Question: I'm running TinyMCE 4 with dropdowns for font_formats and fontsize_formats. This lets me set the font and font size of any selected text, and if I go back later and select that text, the font name and font size appear in the fontsize and font button area, as shown below:

This is all fine, but what I'd also like to do is click some other button in the toolbar, say the "Box" button in my example, and have that read the font name and font size assigned and show font name and size in the button areas. It's not hard for the plugin behind my Box button to read the font name and size that is applied to the DIV but I'm not seeing a way to poke the values into the font name and font size button areas. Does anyone know how to do this?
Thanks.
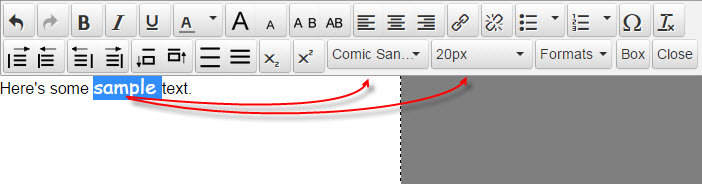
Answer: I will try to help you. As I understood you want to Font and font size appear in the "Box" button. Here is my sample:
'''
<!DOCTYPE HTML>
<html>
<head>
<meta charset="utf-8">
<title>TinyMCE4</title>
<link rel="shortcut icon" href="favicon.ico">
</head>
<body>
<script type="text/javascript" src="tinymce_develop/js/tinymce/tinymce.min.js"></script>
<script type="text/javascript">
tinymce.init({
selector: 'textarea',
toolbar1: 'fontselect fontsizeselect mybutton',
fontsize_formats: "8px 10px 12px 14px 18px 20px 24px 36px",
font_formats: "Andale Mono=andale mono,times;"+
"Arial=arial,helvetica,sans-serif;"+
"Arial Black=arial black,avant garde;"+
"Book Antiqua=book antiqua,palatino;"+
"Comic Sans MS=comic sans ms,sans-serif;"+
"Courier New=courier new,courier;"+
"Georgia=georgia,palatino;"+
"Helvetica=helvetica;"+
"Impact=impact,chicago;"+
"Symbol=symbol;"+
"Tahoma=tahoma,arial,helvetica,sans-serif;"+
"Terminal=terminal,monaco;"+
"Times New Roman=times new roman,times;"+
"Trebuchet MS=trebuchet ms,geneva;"+
"Verdana=verdana,geneva;"+
"Webdings=webdings;"+
"Wingdings=wingdings,zapf dingbats",
setup: function(editor) {
editor.addButton('mybutton', {
text: 'My button',
icon: false,
onclick: function() {
document.getElementsByTagName("button")[6].childNodes[0].nodeValue = editor.queryCommandValue('FontName') + " " + parseInt(editor.queryCommandValue('FontSize')) + "px";
}
});
}
});
</script>
<form method="post" action="somepage">
<textarea name="content" >
<span style="font-family: 'times new roman', times; font-size: 14px;">Here's some</span>
<span style="font-family: 'comic sans ms', sans-serif; font-size: 20px;">sample</span>
<span style="font-family: 'times new roman', times; font-size: 14px;">text</span>
</textarea>
</form>
</body>
</html>
'''
The main code here is :
'''
document.getElementsByTagName("button")[6].childNodes[0].nodeValue = editor.queryCommandValue('FontName') + " " + parseInt(editor.queryCommandValue('FontSize')) + "px";
'''
I want to say that to get the button I used 'getElementsByTagName', I couldn't find the aproach with TinyMCE commands(sorry). So getElementsByTagName generates a array, and you should know order where your button is. In my example the button is 7th button. (After "File", "Edit", "View", "Format", "Font-family", "Font-sizes" buttons, yes they are also "button".)The array starts with zero, so our button becomes '[6]'.
Here is how my sample looks:
Selecting the text and press the button will give this result: